Question: Almost 2 years ago, I asked a question how easy it would be to convert an application from WPF to Silverlight. The result was that I couldn't do it in a few days.
Now we are considering moving in the opposite direction. We have an application that looks like this:

So when converting, the server would just stay the same. We don't have any idea what time it would need to make the changes. We figure that we need to redo all Views, but besides that, we don't know for sure what modifications are needed.
Has someone did something similar before? How did you do it? What were pitfalls? And how did you plan it?
Any advice/tips/guidance would be great.
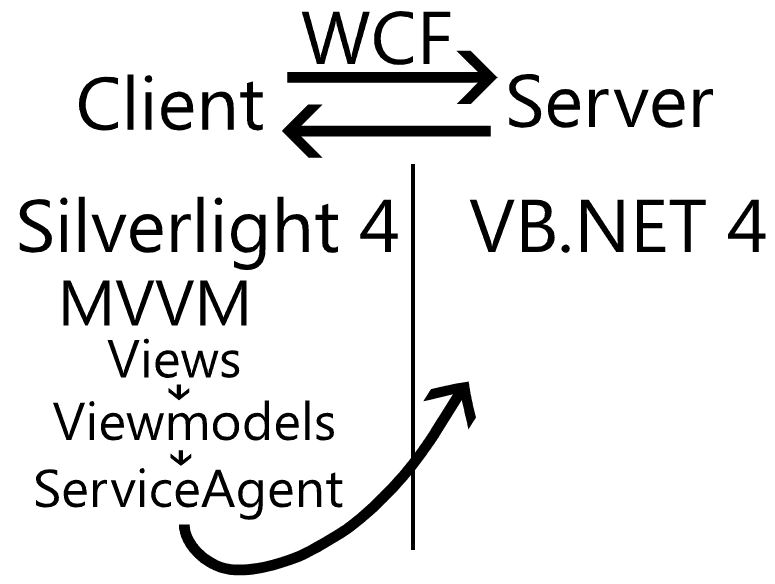
Answer: One thing that may put a wrench in things is if you're using the async web service calls that are in silverlight you'll have to translate them in WPF because until .Net 4.5 async web calls aren't well supported. (looking for a reference on that fact, if someone has that'd be excellent)
also WPF offers some easier ways to do some of the tasks around binding and data templates which may wish to be explored and may change some of the design